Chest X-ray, AP view. Patient: 44 years old, sex M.
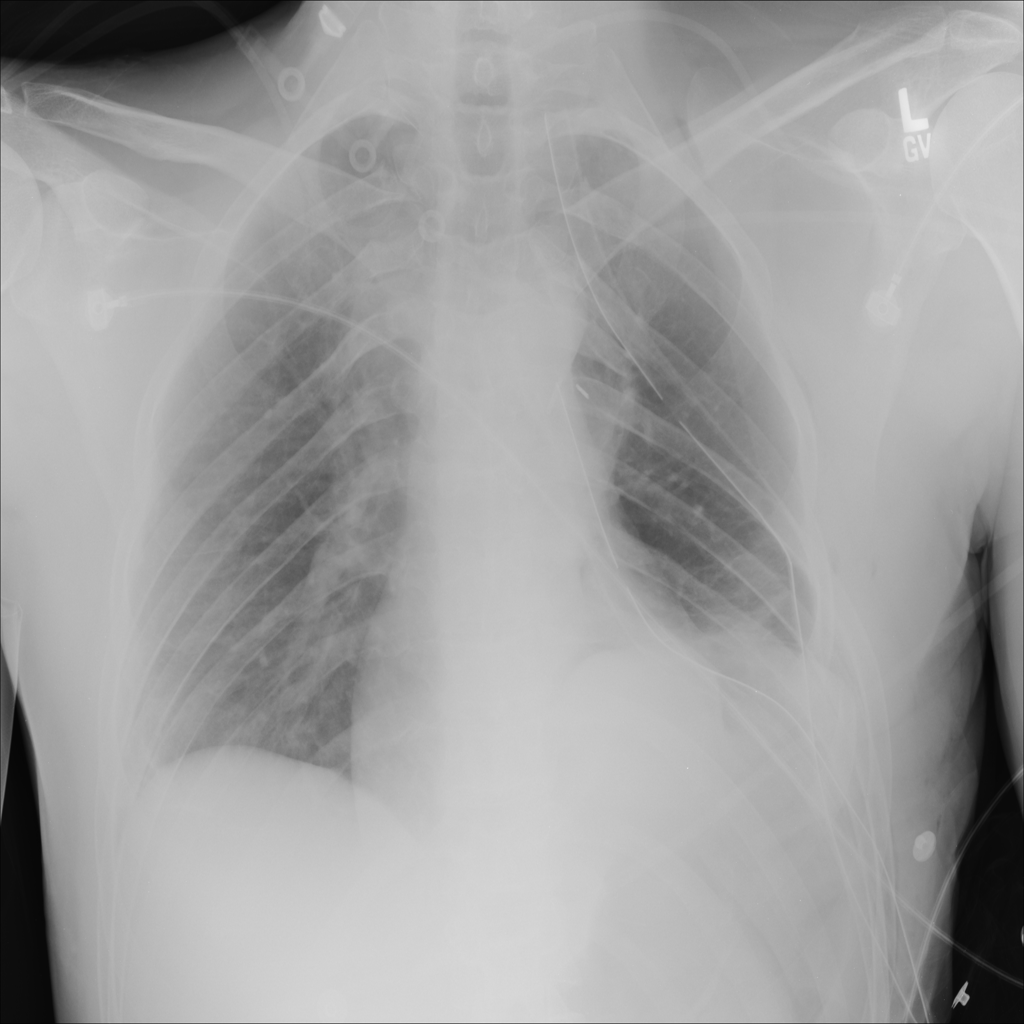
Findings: Emphysema